四年级 · 算术
直接写出得数。（共 5 分）

| $26 \times 3=$ | $25 \times 4=$ | $300 \times 90=$ | $210 \times 30=$ | $170 \times 4=$ |
| :--- | :--- | ---: | ---: | ---: |
| $50 \times 24=$ | $23 \times 90=$ | $504 \times 30=$ | $140 \times 50=$ | $66 \times 20=$ |
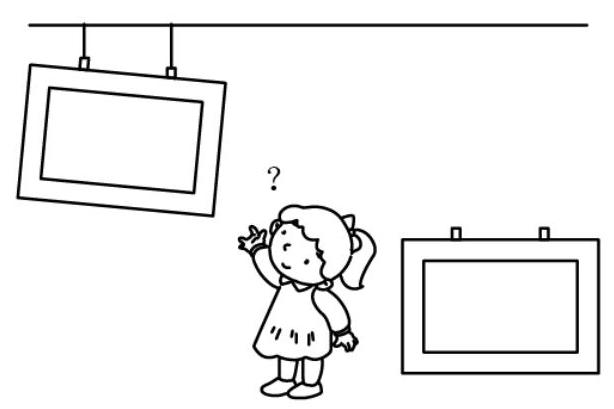
答案: $78 ; 100 ; 27000 ; 6300 ; 680$

$1200 ; 2070 ; 15120 ; 7000 ; 1320$

【详解】略
解析: 答案: $78 ; 100 ; 27000 ; 6300 ; 680$

$1200 ; 2070 ; 15120 ; 7000 ; 1320$

【详解】略